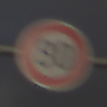
Verkehrszeichen: Geschwindigkeit80
Umgebung: Outdoor, Nature
Tageszeit: SunriseSunset
Wetter: PartlyCloudy
Licht: Natural
Jahreszeit: NotSpecified
Kontrast: HighContrast